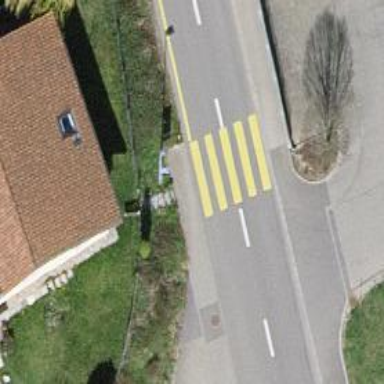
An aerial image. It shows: Uncontrolled road crossing.